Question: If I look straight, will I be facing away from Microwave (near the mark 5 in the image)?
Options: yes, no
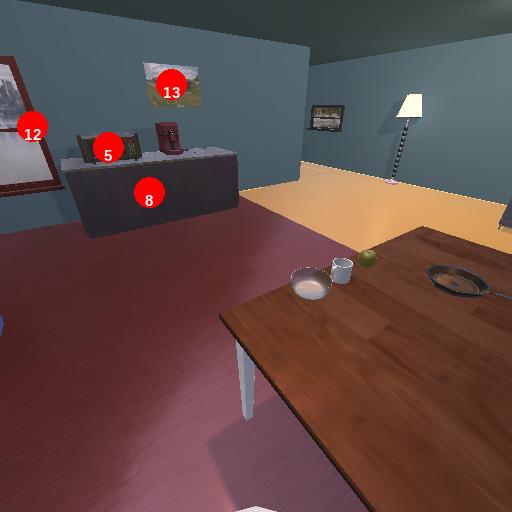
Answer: yes